【题型】解答题　【知识点】解析几何　【难度】medium
(2023·上海长宁·二模) 已知抛物线$\Gamma$:$y^2 = 4x$的焦点为$F$，准线为$l$，直线$l'$经过点$F$且与$\Gamma$交于点$A$、$B$。

(1) 求以$F$为焦点，坐标轴为对称轴，离心率为$\frac{1}{2}$的椭圆的标准方程；

(2) 若$|AB| = 5$，求线段$AB$的中点到$x$轴的距离；

(3) 设$O$为坐标原点，$M$为$\Gamma$上的动点，直线$AM$、$BM$分别与准线$l$交于点$C$、$D$。求证：$\overrightarrow{OC} \cdot \overrightarrow{OD}$为常数。
【解答】
【答案】(1)$\frac{x^2}{4} + \frac{y^2}{3} = 1$

(2)$1$

(3)证明过程见解析

【知识点】抛物线中的定值问题、与抛物线焦点弦有关的几何性质、抛物线定义的理解、根据离心率求椭圆的标准方程

【分析】(1) 已知焦点，就确定了椭圆的实轴所在的坐标轴和焦距，通过离心率就可以解出$a$，$b$，$c$的值，进而写出椭圆的标准方程。

(2) 因为$AB$是焦点弦，所以能求出$x_1 + x_2$值，设出直线$AB$方程与抛物线联立，解出直线方程，把中点坐标代入求出纵坐标即为所求。

(3) 设$M(\frac{y_0^2}{4}, y_0)$，利用点斜式写出$AM$，$BM$方程，进而表示出$C$、$D$两点坐标，用数量积表示出$\overrightarrow{OC} \cdot \overrightarrow{OD}$，再进行化简得出常数即可。

【详解】(1)

解：根据题意设椭圆方程为$\frac{x^2}{a^2} + \frac{y^2}{b^2} = 1(a > b > 0)$，焦距为$2c$，

因为抛物线$\Gamma$：$y^2 = 4x$的焦点为$F$，且椭圆以$F$为焦点，

所以$c = 1$，因为离心率为$\frac{1}{2}$，所以$a = 2$，

因为$a^2 = b^2 + c^2$，所以$b^2 = 3$，

所以椭圆标准方程为$\frac{x^2}{4} + \frac{y^2}{3} = 1$。

(2)

解：因为直线$l'$经过点$F$且与$\Gamma$交于点$A$、$B$，设$A(x_1, y_1)$，$B(x_2, y_2)$，

因为$|AB| = 5$，所以直线$l'$斜率一定存在，设方程为$y = k(x - 1)$，组成方程组
\[
\begin{cases}
y = k(x - 1) \\
y^2 = 4x
\end{cases}
\]
则有$k^2x^2 - (2k^2 + 4)x + k^2 = 0$，

有$\Delta > 0$，$x_1 + x_2 = \frac{2k^2 + 4}{k^2}$，$x_1x_2 = 1$

因为$|AB| = x_1 + x_2 + p = 5$，所以$x_1 + x_2 = \frac{2k^2 + 4}{k^2} = 3$，所以$k = \pm 2$，

当$k = 2$时，直线方程为$y = 2(x - 1)$，且$\frac{x_1 + x_2}{2} = \frac{3}{2}$，所以中点$P$纵坐标为$y = 1$，

此时中点到$x$轴的距离为$1$。

根据对称性，当$k = -2$时，中点到$x$轴的距离也为$1$。

(3)

由题意设$AB$直线方程为$x = my + 1$，与抛物线组成方程组：
\[
\begin{cases}
x = my + 1 \\
y^2 = 4x
\end{cases}
\]
则$y^2 - 4my - 4 = 0$，

有$\Delta > 0$，$y_1 + y_2 = 4m$，$y_1y_2 = -4$，

根据题意设$M(\frac{y_0^2}{4}, y_0)$，$A(\frac{y_1^2}{4}, y_1)$，$B(\frac{y_2^2}{4}, y_2)$，

则直线$AB$方程为$y - y_1 = \frac{y_1 - y_0}{\frac{y_1^2}{4} - \frac{y_0^2}{4}}(x - \frac{y_1^2}{4})$，即$y = \frac{4}{y_1 + y_0}(x - \frac{y_1^2}{4}) + y_1$，

因为$C$点横坐标为$x_C = -1$，所以$y_C = y_1 - \frac{4 + y_1^2}{y_1 + y_0}$，即$C(-1, y_1 - \frac{4 + y_1^2}{y_1 + y_0})$，

同理$D$点坐标为$D(-1, y_2 - \frac{4 + y_2^2}{y_2 + y_0})$，

所以$\overrightarrow{OC} \cdot \overrightarrow{OD} = 1 + (y_1 - \frac{4 + y_1^2}{y_1 + y_0})(y_2 - \frac{4 + y_2^2}{y_2 + y_0})$，

化简得$\overrightarrow{OC} \cdot \overrightarrow{OD} = 1 + y_1y_2 + \frac{16 - y_1^2y_2^2 - y_0(y_1 + y_2)(4 + y_1y_2)}{(y_1 + y_0)(y_2 + y_0)}$，

因为$y_1 + y_2 = 4m$，$y_1y_2 = -4$，

所以$\overrightarrow{OC} \cdot \overrightarrow{OD} = 1 - 4 = -3$，即$\overrightarrow{OC} \cdot \overrightarrow{OD}$为常数。

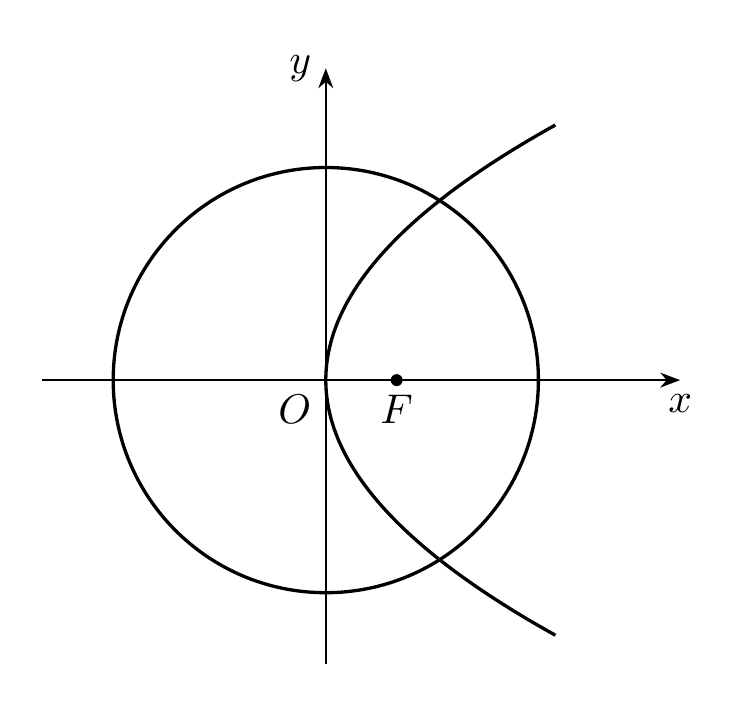
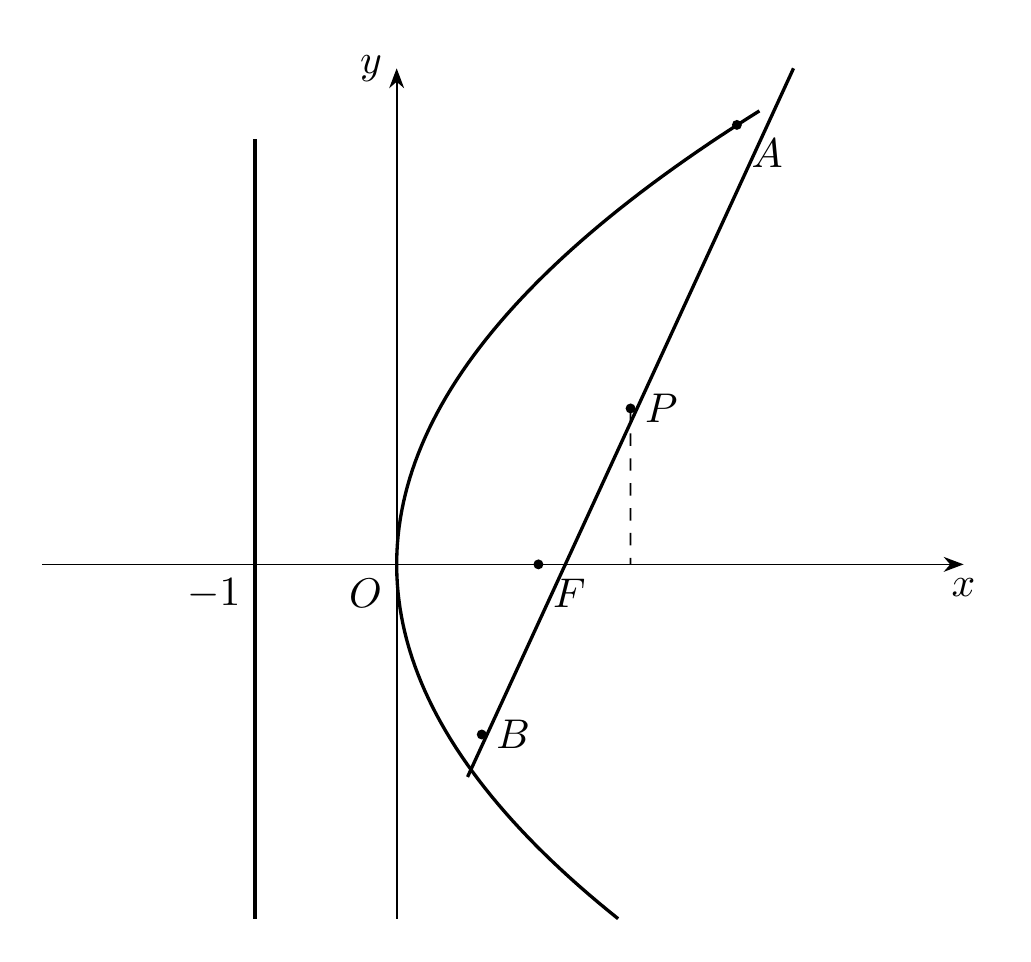